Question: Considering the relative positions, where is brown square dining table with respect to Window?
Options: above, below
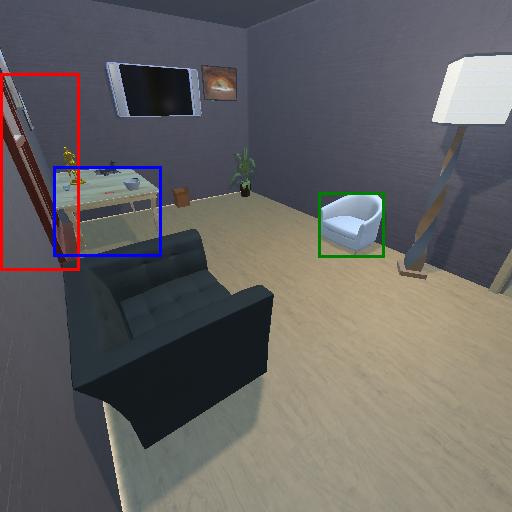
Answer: above